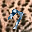
Label: 7